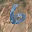
Label: 6